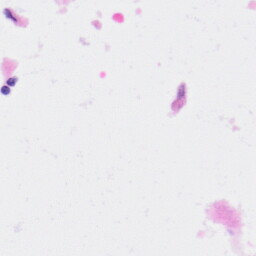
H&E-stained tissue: Kidney